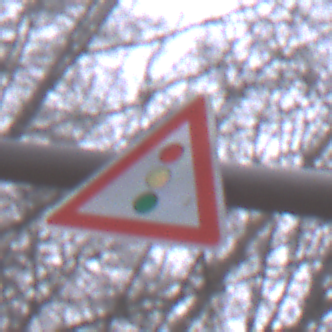
Verkehrszeichen: Lichtzeichenanlage
Umgebung: Outdoor, Nature
Tageszeit: Midday
Wetter: Overcast
Licht: Natural
Jahreszeit: Autumn
Kontrast: LowContrast